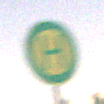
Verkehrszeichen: Haltestelle
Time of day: Night
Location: Outdoor (Nature)
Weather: Overcast
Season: NotSpecified
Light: Artificial